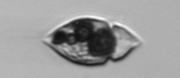
Label: Amphidinium